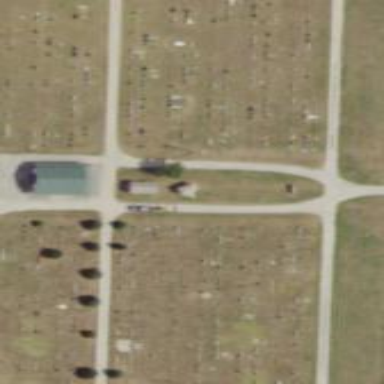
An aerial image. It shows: Grave yard.